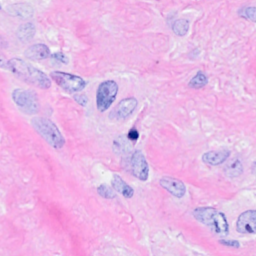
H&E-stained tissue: Breast